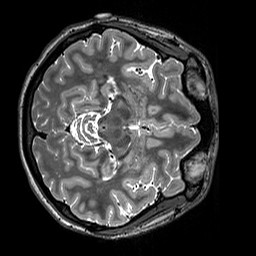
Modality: T2w
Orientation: axial
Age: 26
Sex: female
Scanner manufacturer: siemens
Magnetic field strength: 3 T
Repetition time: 3 s
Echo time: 0.422 s